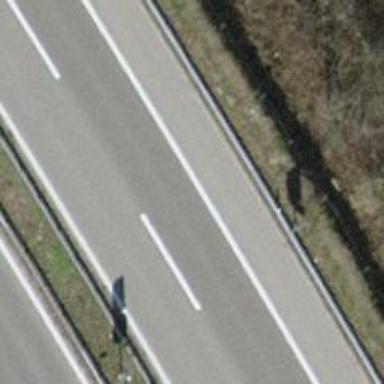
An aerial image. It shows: Asphalt motorway.